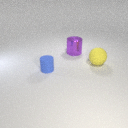
large purple metal cylinder to the left of large yellow rubber sphere